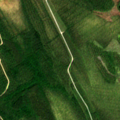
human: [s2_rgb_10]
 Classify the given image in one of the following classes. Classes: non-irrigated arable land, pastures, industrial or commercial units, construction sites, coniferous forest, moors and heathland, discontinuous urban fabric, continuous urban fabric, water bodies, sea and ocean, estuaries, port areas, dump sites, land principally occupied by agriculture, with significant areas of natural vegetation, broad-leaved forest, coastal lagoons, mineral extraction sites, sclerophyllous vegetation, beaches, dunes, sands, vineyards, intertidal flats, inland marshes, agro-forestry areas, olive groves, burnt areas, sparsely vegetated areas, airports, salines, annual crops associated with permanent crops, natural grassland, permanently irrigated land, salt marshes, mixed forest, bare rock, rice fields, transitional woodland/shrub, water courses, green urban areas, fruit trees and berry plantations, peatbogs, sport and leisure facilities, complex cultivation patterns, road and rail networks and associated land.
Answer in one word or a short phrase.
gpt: coniferous forest, transitional woodland/shrub